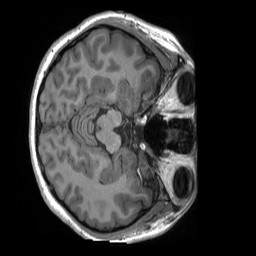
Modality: T1w
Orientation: axial
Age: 21
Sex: female
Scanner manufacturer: siemens
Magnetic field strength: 3 T
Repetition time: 2.4 s
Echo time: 0.00224 s